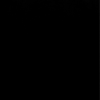
Label: dusty